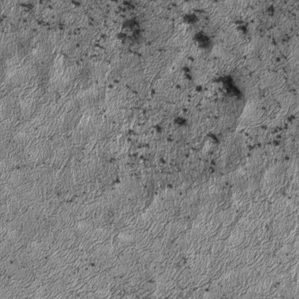
Label: frost